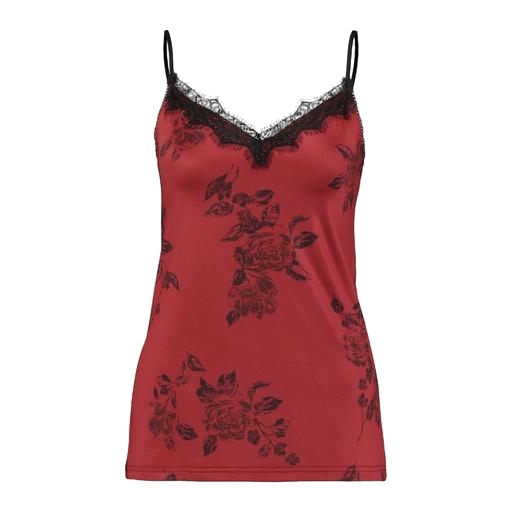
red printed tank, red pucker lace notch cami, red floral-print top, white background